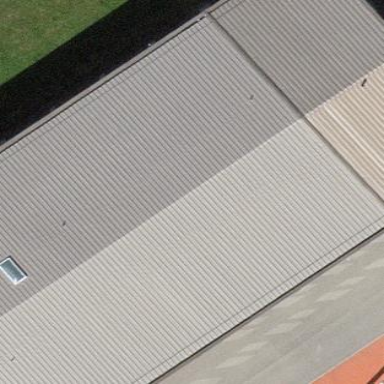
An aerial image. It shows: School building.